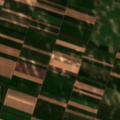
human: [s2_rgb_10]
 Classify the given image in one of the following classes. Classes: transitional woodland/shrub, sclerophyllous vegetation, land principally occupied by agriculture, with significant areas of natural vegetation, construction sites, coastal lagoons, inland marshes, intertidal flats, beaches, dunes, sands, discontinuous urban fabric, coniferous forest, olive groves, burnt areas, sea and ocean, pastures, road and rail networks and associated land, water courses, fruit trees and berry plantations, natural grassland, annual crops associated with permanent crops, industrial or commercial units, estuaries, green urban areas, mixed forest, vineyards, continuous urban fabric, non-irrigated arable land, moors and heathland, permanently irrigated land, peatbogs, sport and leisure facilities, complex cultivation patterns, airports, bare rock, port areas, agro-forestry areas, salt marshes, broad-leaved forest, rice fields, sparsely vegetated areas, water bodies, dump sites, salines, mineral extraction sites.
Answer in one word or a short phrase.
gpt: non-irrigated arable land